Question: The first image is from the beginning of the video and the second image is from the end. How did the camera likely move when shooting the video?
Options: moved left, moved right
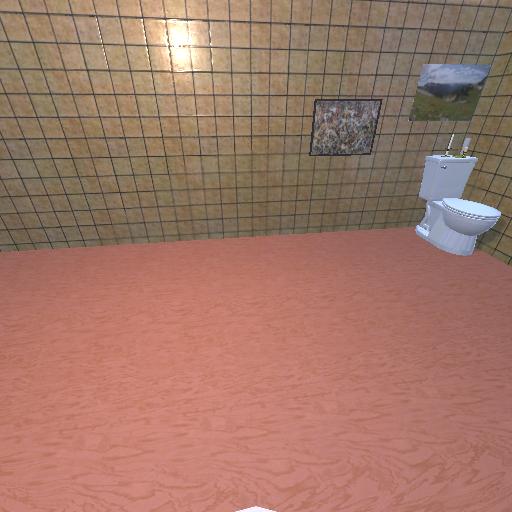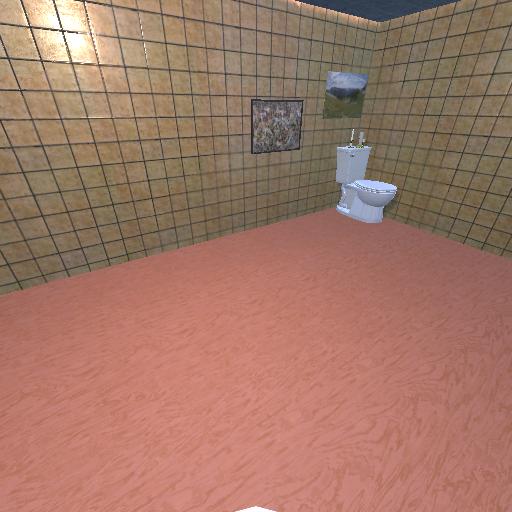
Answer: moved left